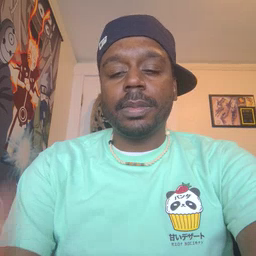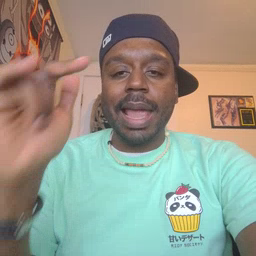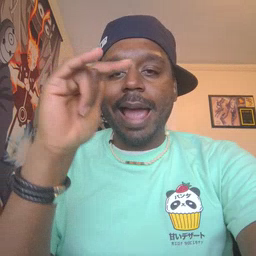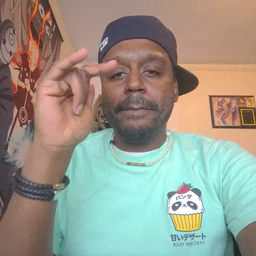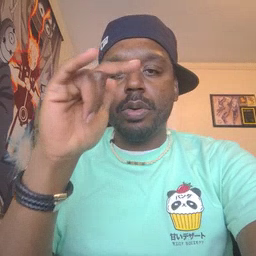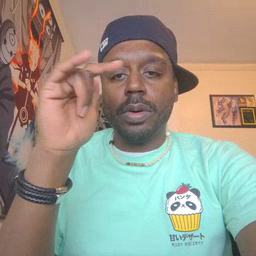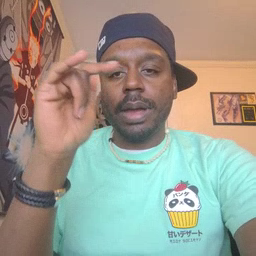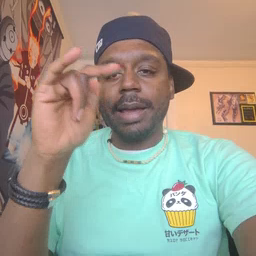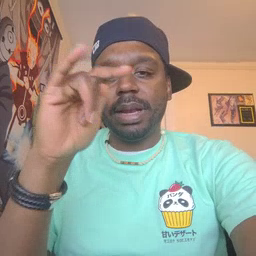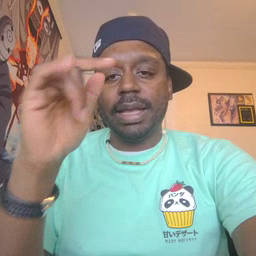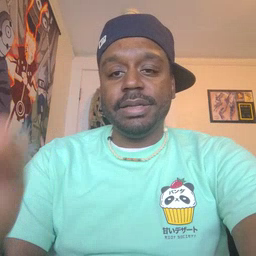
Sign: airplane